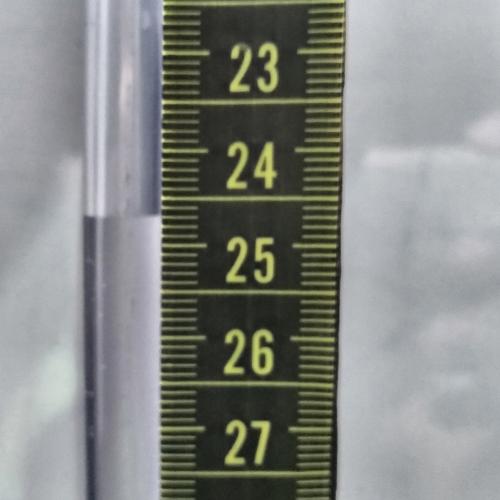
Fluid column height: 24.7 cm